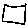
Label: square